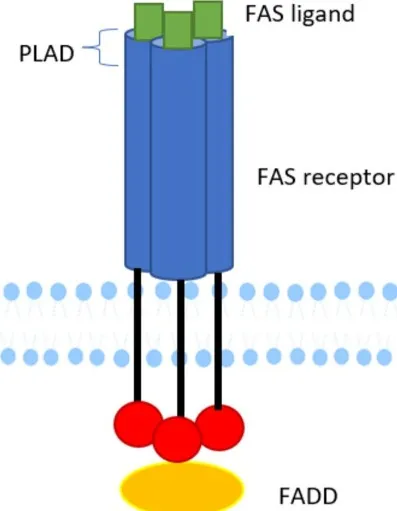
Schematic diagram of FAS protein. The structure of FAS protein is indicated. The pathogenic variant affects the death domain, consequently affecting the signal transduction pathway, which would normally involve recruitment of FADD and activation of pro-caspase 8 or 10. Diagram courtesy of Khadija Karim.
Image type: radiology (ct)